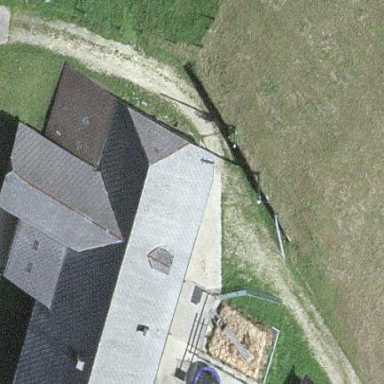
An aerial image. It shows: Farm building.